Field crop: tomato
Growth stage: 1
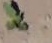
Species: solanum